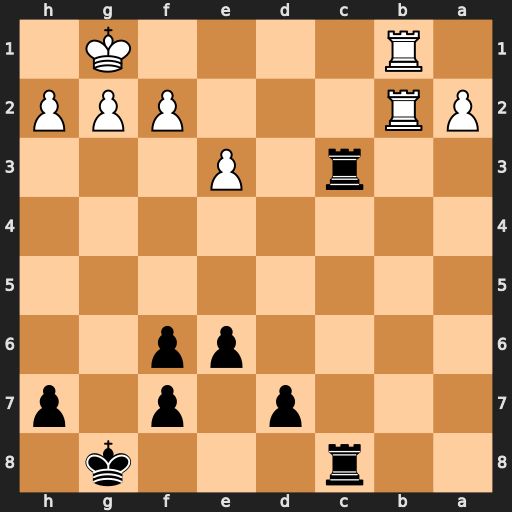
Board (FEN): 2r3k1/3p1p1p/4pp2/8/8/2r1P3/PR3PPP/1R4K1
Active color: b
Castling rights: -
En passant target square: -
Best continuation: Rc1+ Rxc1 Rxc1#